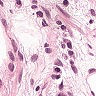
Metastatic tissue present: no